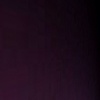
Label: space